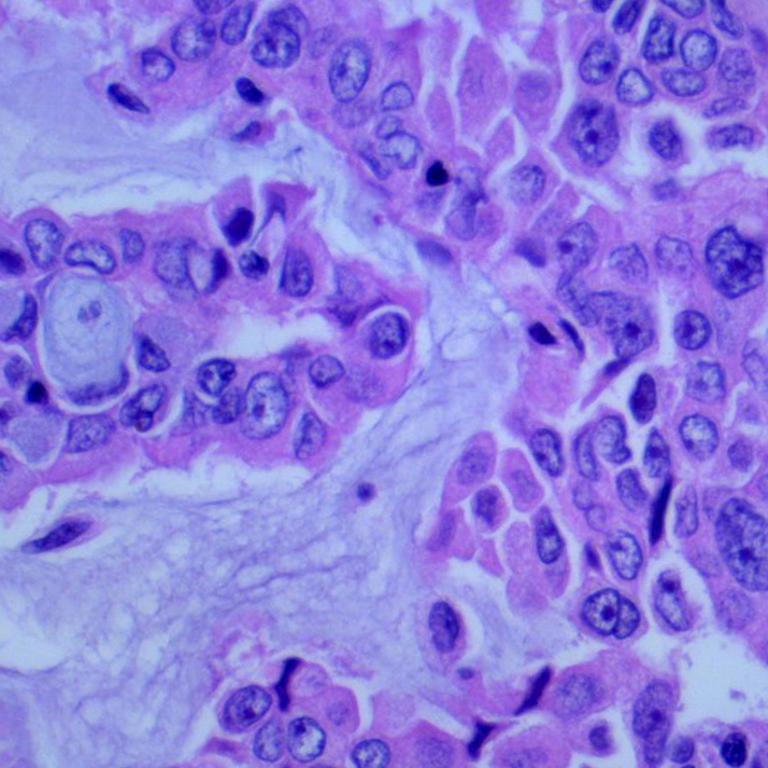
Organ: lung
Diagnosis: adenocarcinomas